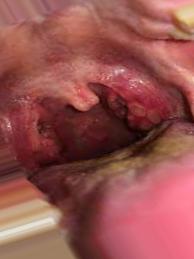
Condition: Mouth Ulcer